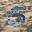
Label: 5